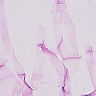
Metastatic tissue present: no